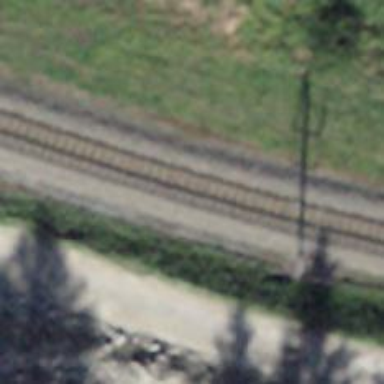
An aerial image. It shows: Narrow gauge railway with electrified contact lines.